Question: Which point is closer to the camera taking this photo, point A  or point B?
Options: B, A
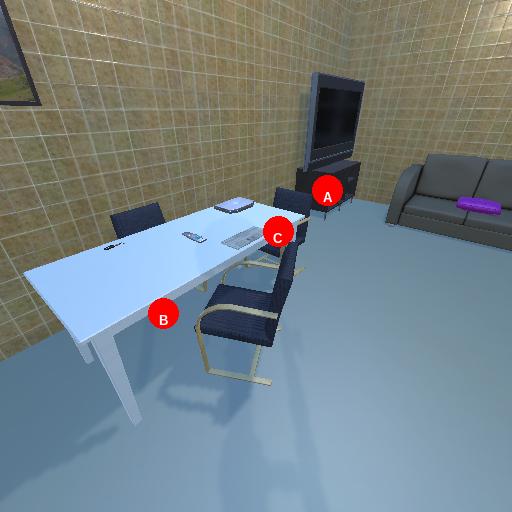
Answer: B